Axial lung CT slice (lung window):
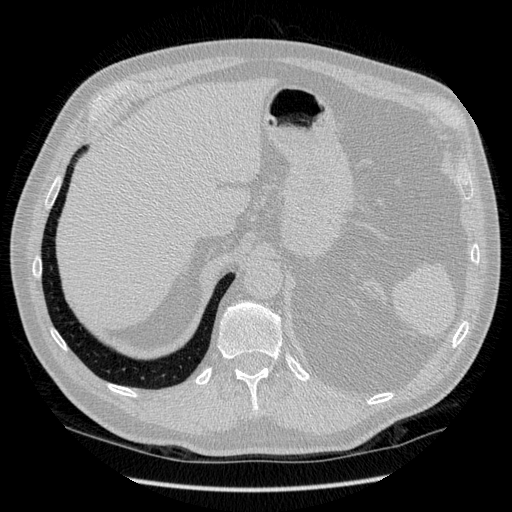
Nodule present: no